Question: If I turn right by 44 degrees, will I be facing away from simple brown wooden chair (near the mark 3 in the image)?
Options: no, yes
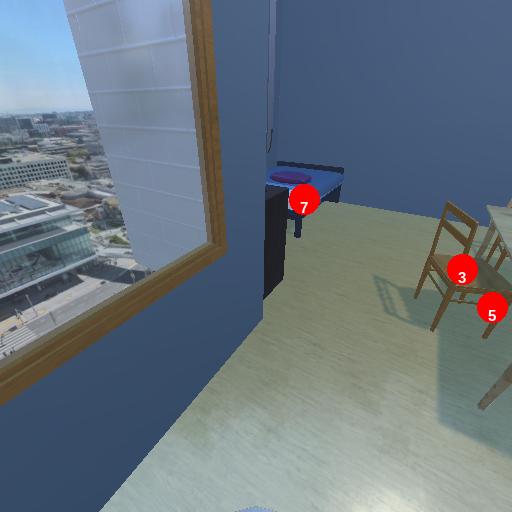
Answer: no